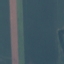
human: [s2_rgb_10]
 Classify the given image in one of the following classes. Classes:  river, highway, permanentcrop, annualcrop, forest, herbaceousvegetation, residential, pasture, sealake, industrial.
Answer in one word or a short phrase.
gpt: AnnualCrop